Question: I have the following custom button:
'''
_button = [UIButton buttonWithType:UIButtonTypeCustom];
_button.backgroundColor = [UIColor darkGrayColor];
UIImage *bg = [UIImage imageNamed:@"btn_bg_highlighted.png"];
[_button setBackgroundImage:bg forState:UIControlStateHighlighted];
'''
As expected, the button has a dark gray background. When I press the button, the background image is shown (red square).
Later in the program I'm setting the buttons foreground image, which is transparent (red rectangle). After that the gray background changes to white. When I press the button, it becomes gray.
When I'm setting the image right after '[UIButton buttonWithType:UIButtonTypeCustom]' it works great.

Do you know what the problem is?
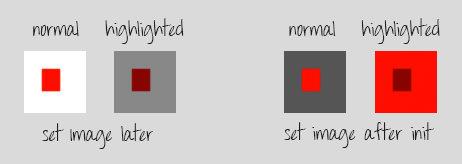
Answer: OK, I'm stupid. I'm getting the image from a 'NSData' object. At the server the 'UIImage' is converted to 'NSData' with 'UIImageJPEGRepresentation(image, quality)'. But this should be 'UIImagePNGRepresentation(image)', otherwise the transparency gets lost at the client. Now everything works great!